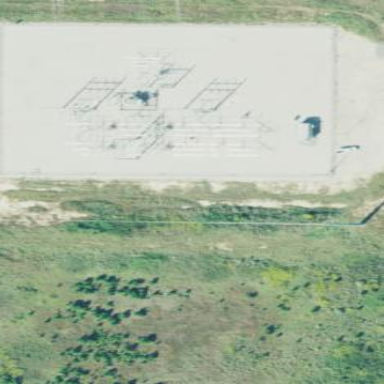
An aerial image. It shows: Substation for switching with surrounding fence.